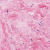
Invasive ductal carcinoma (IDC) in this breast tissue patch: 0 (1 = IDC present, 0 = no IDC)